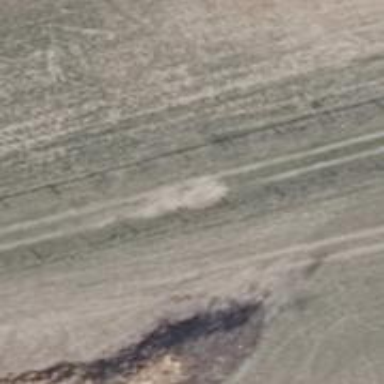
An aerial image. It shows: Sandy track road with grade 4 track type.